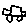
Label: car